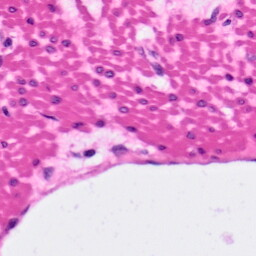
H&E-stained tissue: Pancreatic